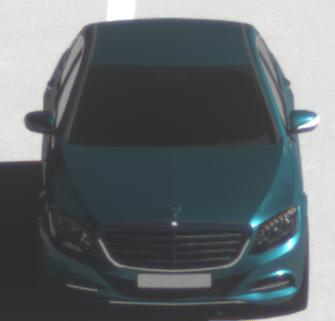
Make: Mercedes-Benz
Model: S 400 HYBRID
Detailed model: S-Class (222) Limousine
Model produced from: 2013/05
Model produced until: 2015/04
Doors: 4
Color: blue
Road condition: dry road
Daytime: morning or afternoon
Contrast: high contrast